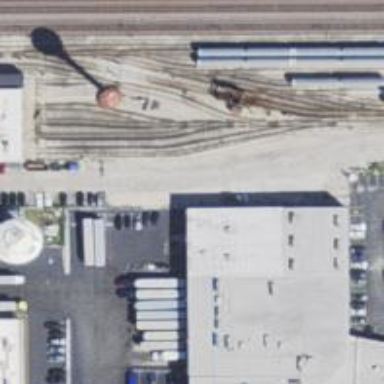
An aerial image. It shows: Electrified rail service yard.